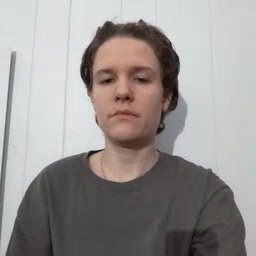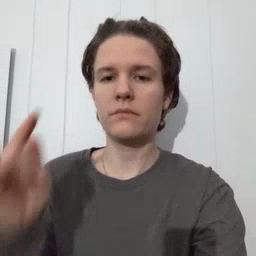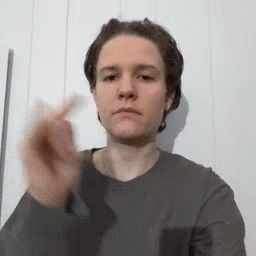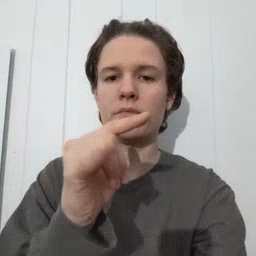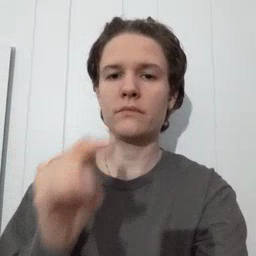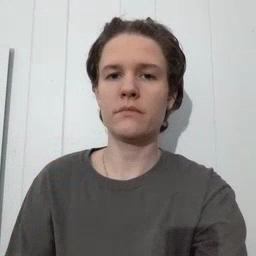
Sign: airplane